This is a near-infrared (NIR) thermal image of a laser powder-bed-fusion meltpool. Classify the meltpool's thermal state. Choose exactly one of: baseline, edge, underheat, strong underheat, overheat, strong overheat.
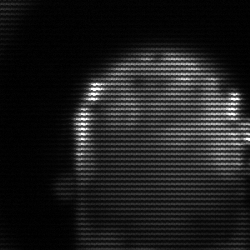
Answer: baseline